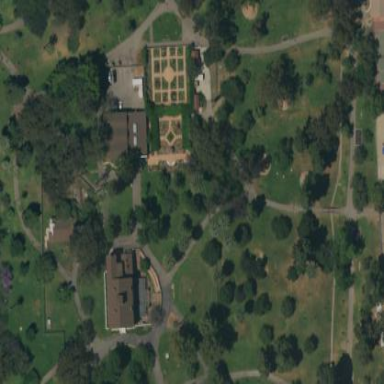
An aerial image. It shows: Park.